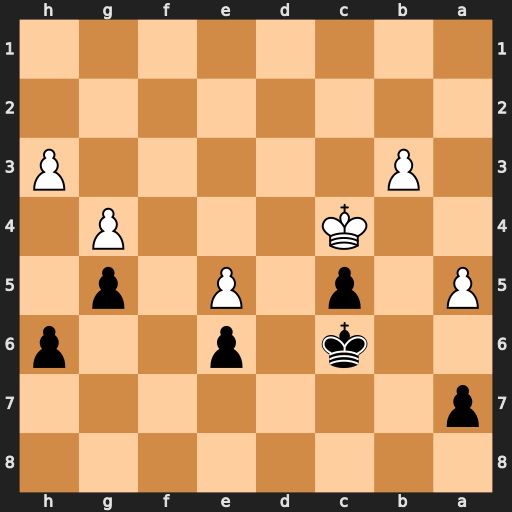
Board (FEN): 8/p7/2k1p2p/P1p1P1p1/2K3P1/1P5P/8/8
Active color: b
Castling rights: -
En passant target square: -
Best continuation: a6 b4 cxb4 Kxb4 Kd5